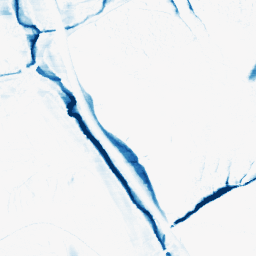
Category: morphological
Decomposition family: morphological_ellipse
Decomposition parameters: operation: closing
width: 5
height: 20
Upsampling method: sinc_hamming
Upsampling parameters: scale: 4
kernel_size: 16
Upsampling scale: 4